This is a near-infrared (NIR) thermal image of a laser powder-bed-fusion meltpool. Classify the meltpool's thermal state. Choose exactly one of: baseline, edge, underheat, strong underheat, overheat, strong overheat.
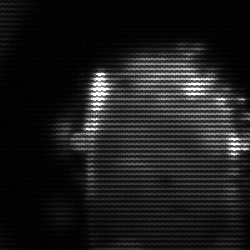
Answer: baseline